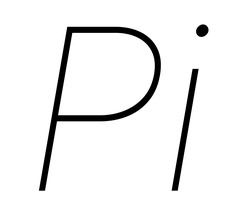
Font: Roboto-Italic_Thin_Italic